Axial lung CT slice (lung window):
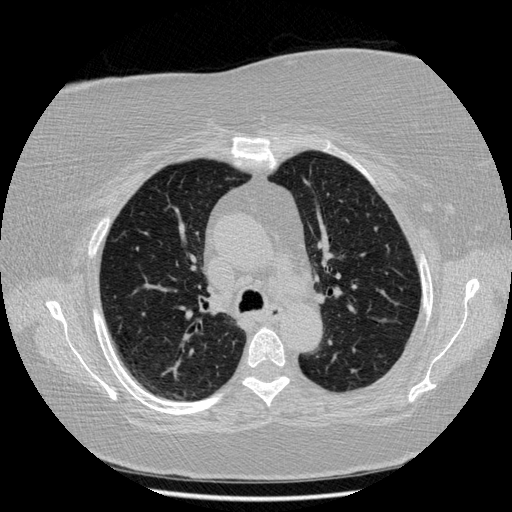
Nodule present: no